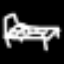
Label: bed